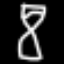
Label: hourglass